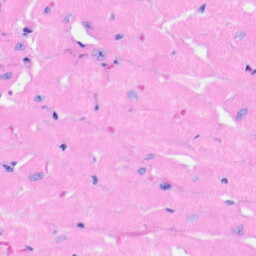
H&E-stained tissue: Heart